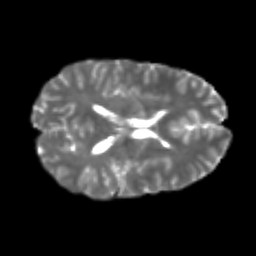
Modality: T2w
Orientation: axial
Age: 24
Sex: male
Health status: healthy
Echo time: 0.074 s